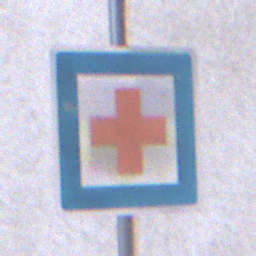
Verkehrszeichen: ErsteHilfe
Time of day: MorningAfternoon
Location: Outdoor (Urban)
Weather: PartlyCloudy
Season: NotSpecified
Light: Natural